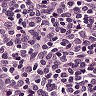
Metastatic tissue present: no